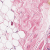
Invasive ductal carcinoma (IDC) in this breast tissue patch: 0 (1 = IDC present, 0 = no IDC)